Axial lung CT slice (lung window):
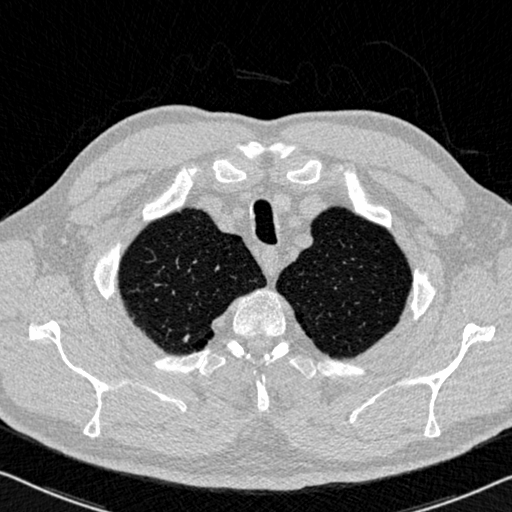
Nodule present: yes
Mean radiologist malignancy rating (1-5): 2